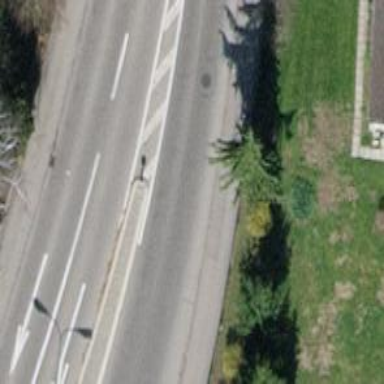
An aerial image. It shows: Asphalt road classified as primary highway.